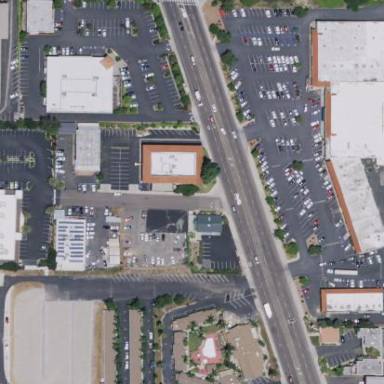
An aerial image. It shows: Commercial area.